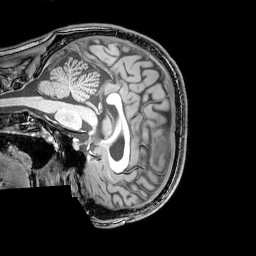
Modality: T1w
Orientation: sagittal
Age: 26
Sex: male
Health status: healthy
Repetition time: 0.081 s
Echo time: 0.037 s